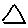
Label: triangle